Interaction volume radius: 5 \u00c5
Interaction volume height: 30 \u00c5
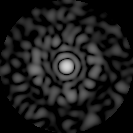
Disorder parameter: 0.8379